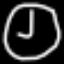
Label: clock